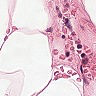
Metastatic tissue present: no